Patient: sex M, age 48
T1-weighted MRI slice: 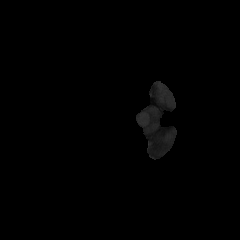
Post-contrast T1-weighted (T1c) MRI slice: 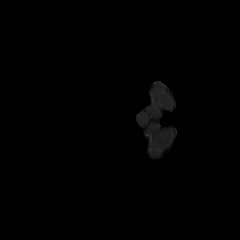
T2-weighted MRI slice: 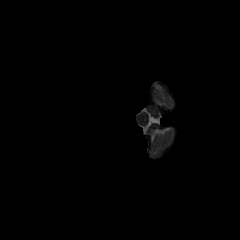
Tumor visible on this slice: no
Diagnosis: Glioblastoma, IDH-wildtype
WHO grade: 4